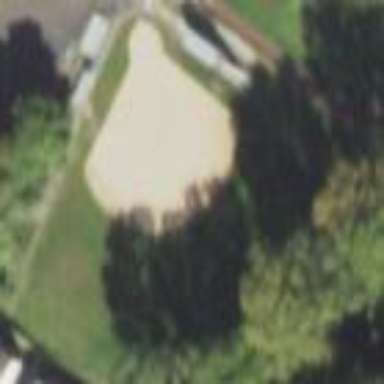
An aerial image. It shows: Softball pitch for leisure and sport activities.